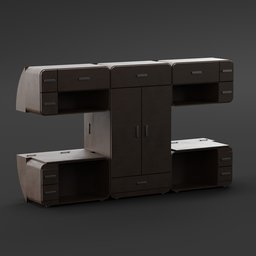
Label: furniture